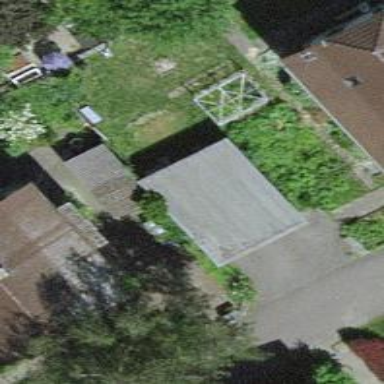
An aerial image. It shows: Garage.